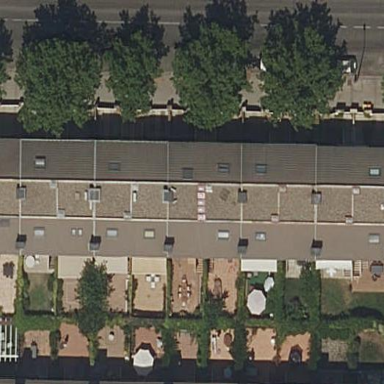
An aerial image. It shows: Terrace building.